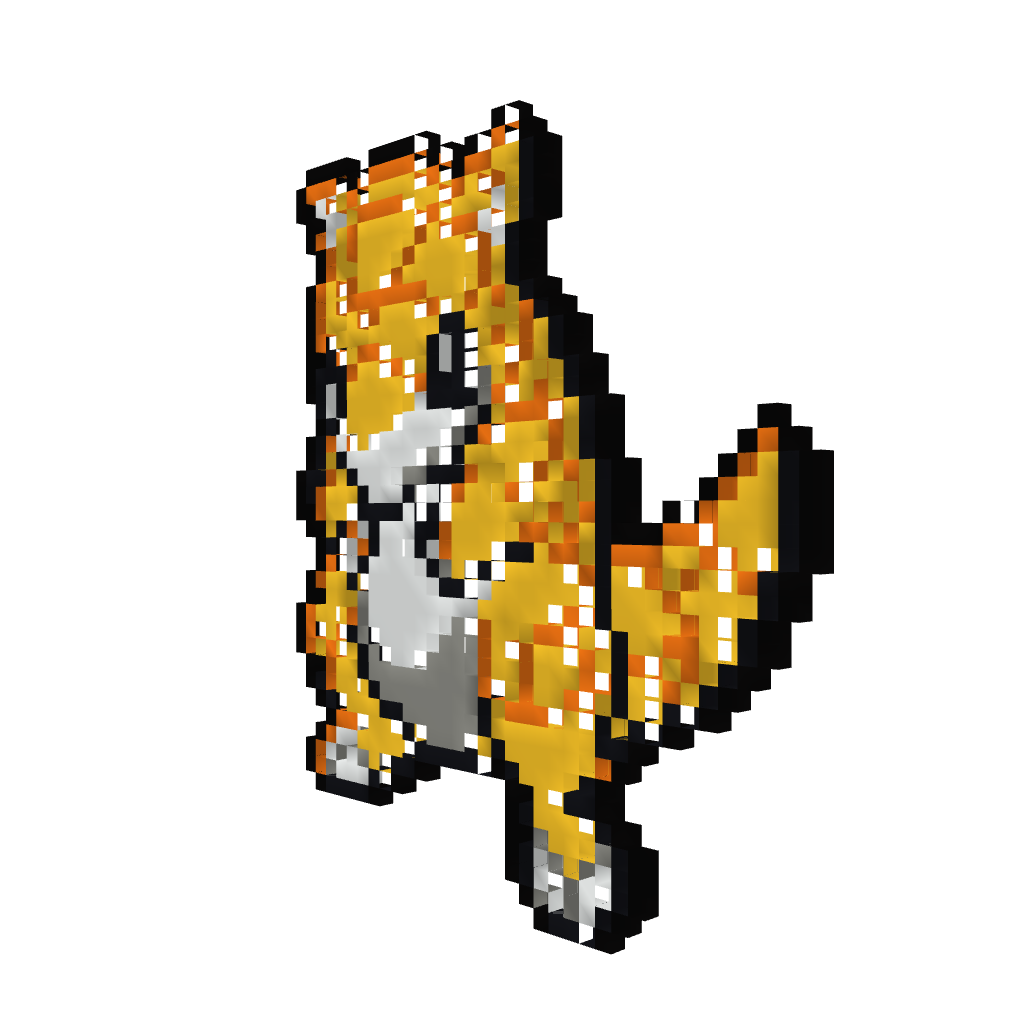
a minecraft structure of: Sandan